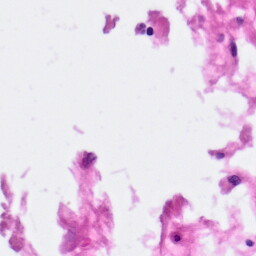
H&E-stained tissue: Pancreatic